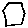
Label: hexagon